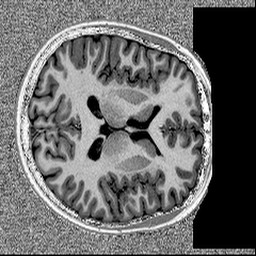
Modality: MP2RAGE
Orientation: axial
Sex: female